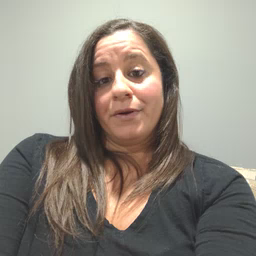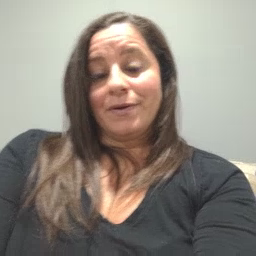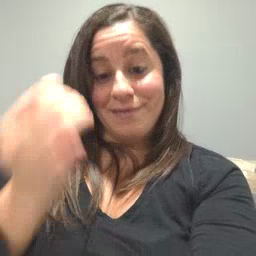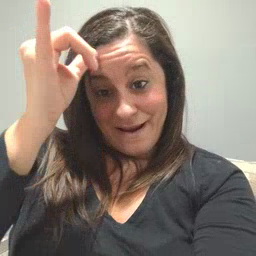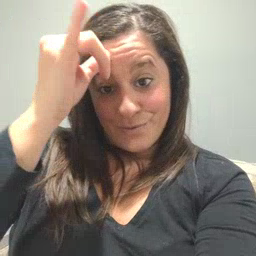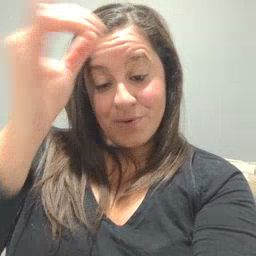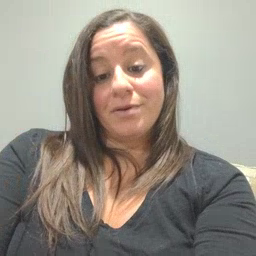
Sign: cow